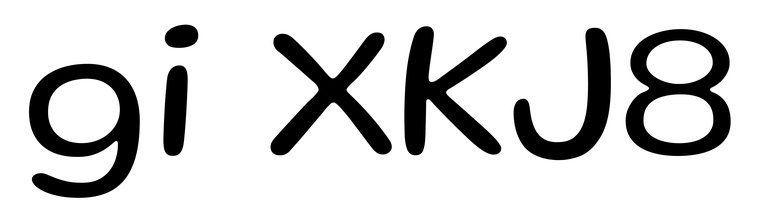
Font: Gluten_Light